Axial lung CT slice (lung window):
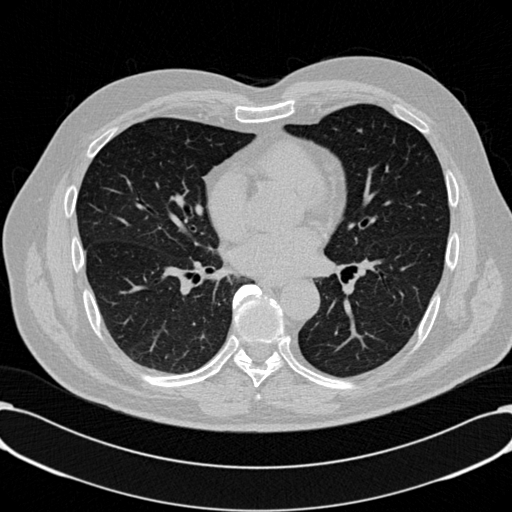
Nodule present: no